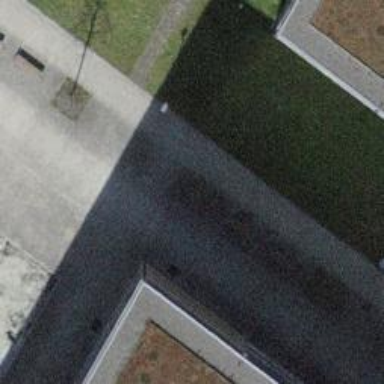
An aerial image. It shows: Bench.